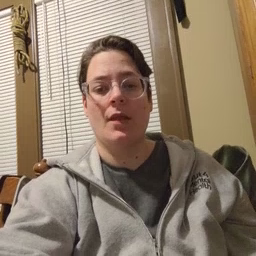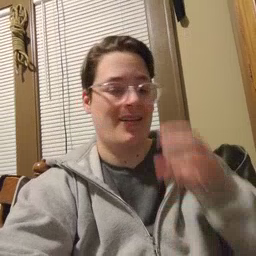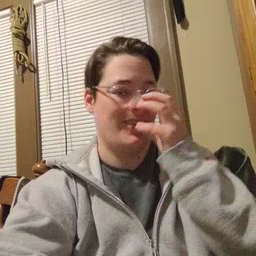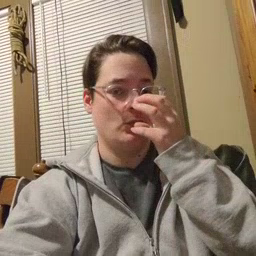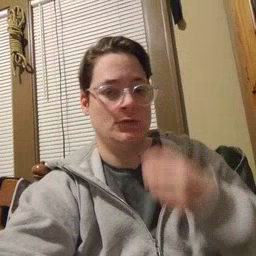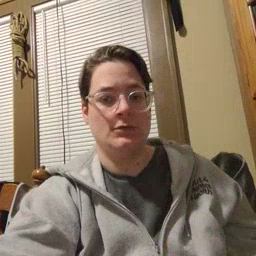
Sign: clown